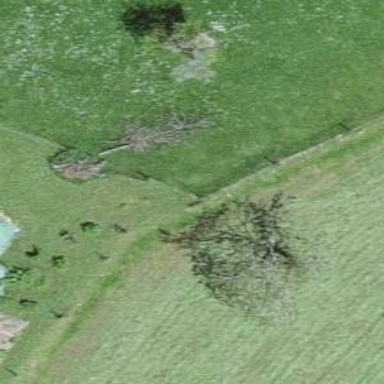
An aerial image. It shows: Fence.